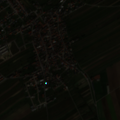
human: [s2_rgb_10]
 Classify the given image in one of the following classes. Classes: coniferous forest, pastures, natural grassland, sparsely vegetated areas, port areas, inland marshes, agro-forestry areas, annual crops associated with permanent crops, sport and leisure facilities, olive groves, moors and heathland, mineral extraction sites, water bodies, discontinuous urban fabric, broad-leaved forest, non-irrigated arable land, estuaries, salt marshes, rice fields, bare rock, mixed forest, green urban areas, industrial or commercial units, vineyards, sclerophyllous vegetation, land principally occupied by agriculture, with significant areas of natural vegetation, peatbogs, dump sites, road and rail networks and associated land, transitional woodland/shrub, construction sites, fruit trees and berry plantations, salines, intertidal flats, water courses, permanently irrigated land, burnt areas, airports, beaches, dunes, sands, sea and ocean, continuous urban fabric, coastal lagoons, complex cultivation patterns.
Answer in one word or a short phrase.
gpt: discontinuous urban fabric, non-irrigated arable land, vineyards